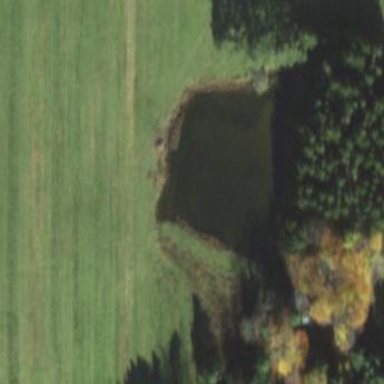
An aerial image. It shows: Serene water pond embraced by nature.